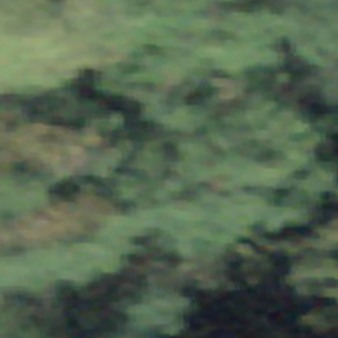
Label: other